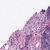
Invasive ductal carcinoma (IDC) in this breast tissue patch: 0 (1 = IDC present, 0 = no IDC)